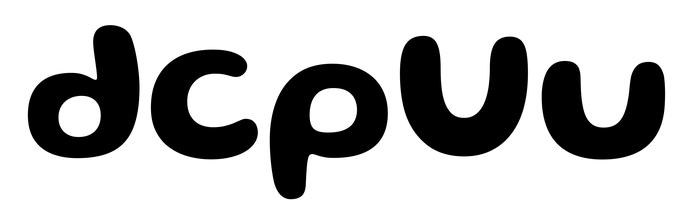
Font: Gluten_SemiBold